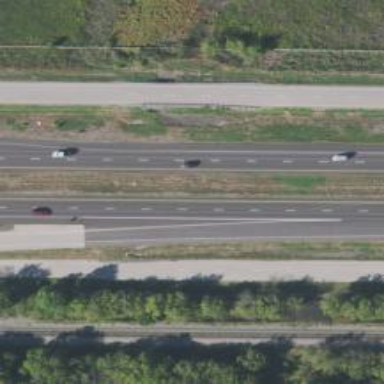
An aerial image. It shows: Motorway junction.